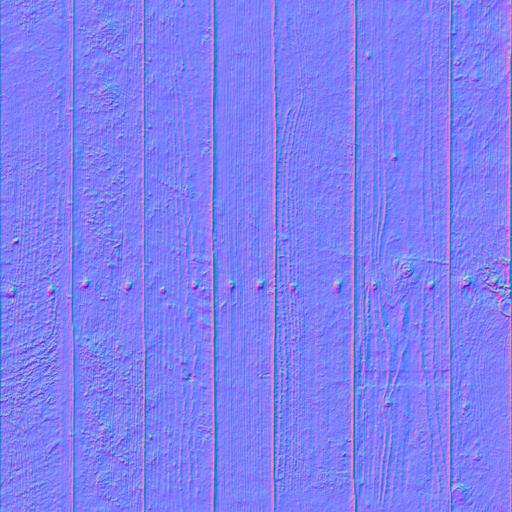
nailed nails planks rough wood wooden